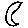
Label: moon